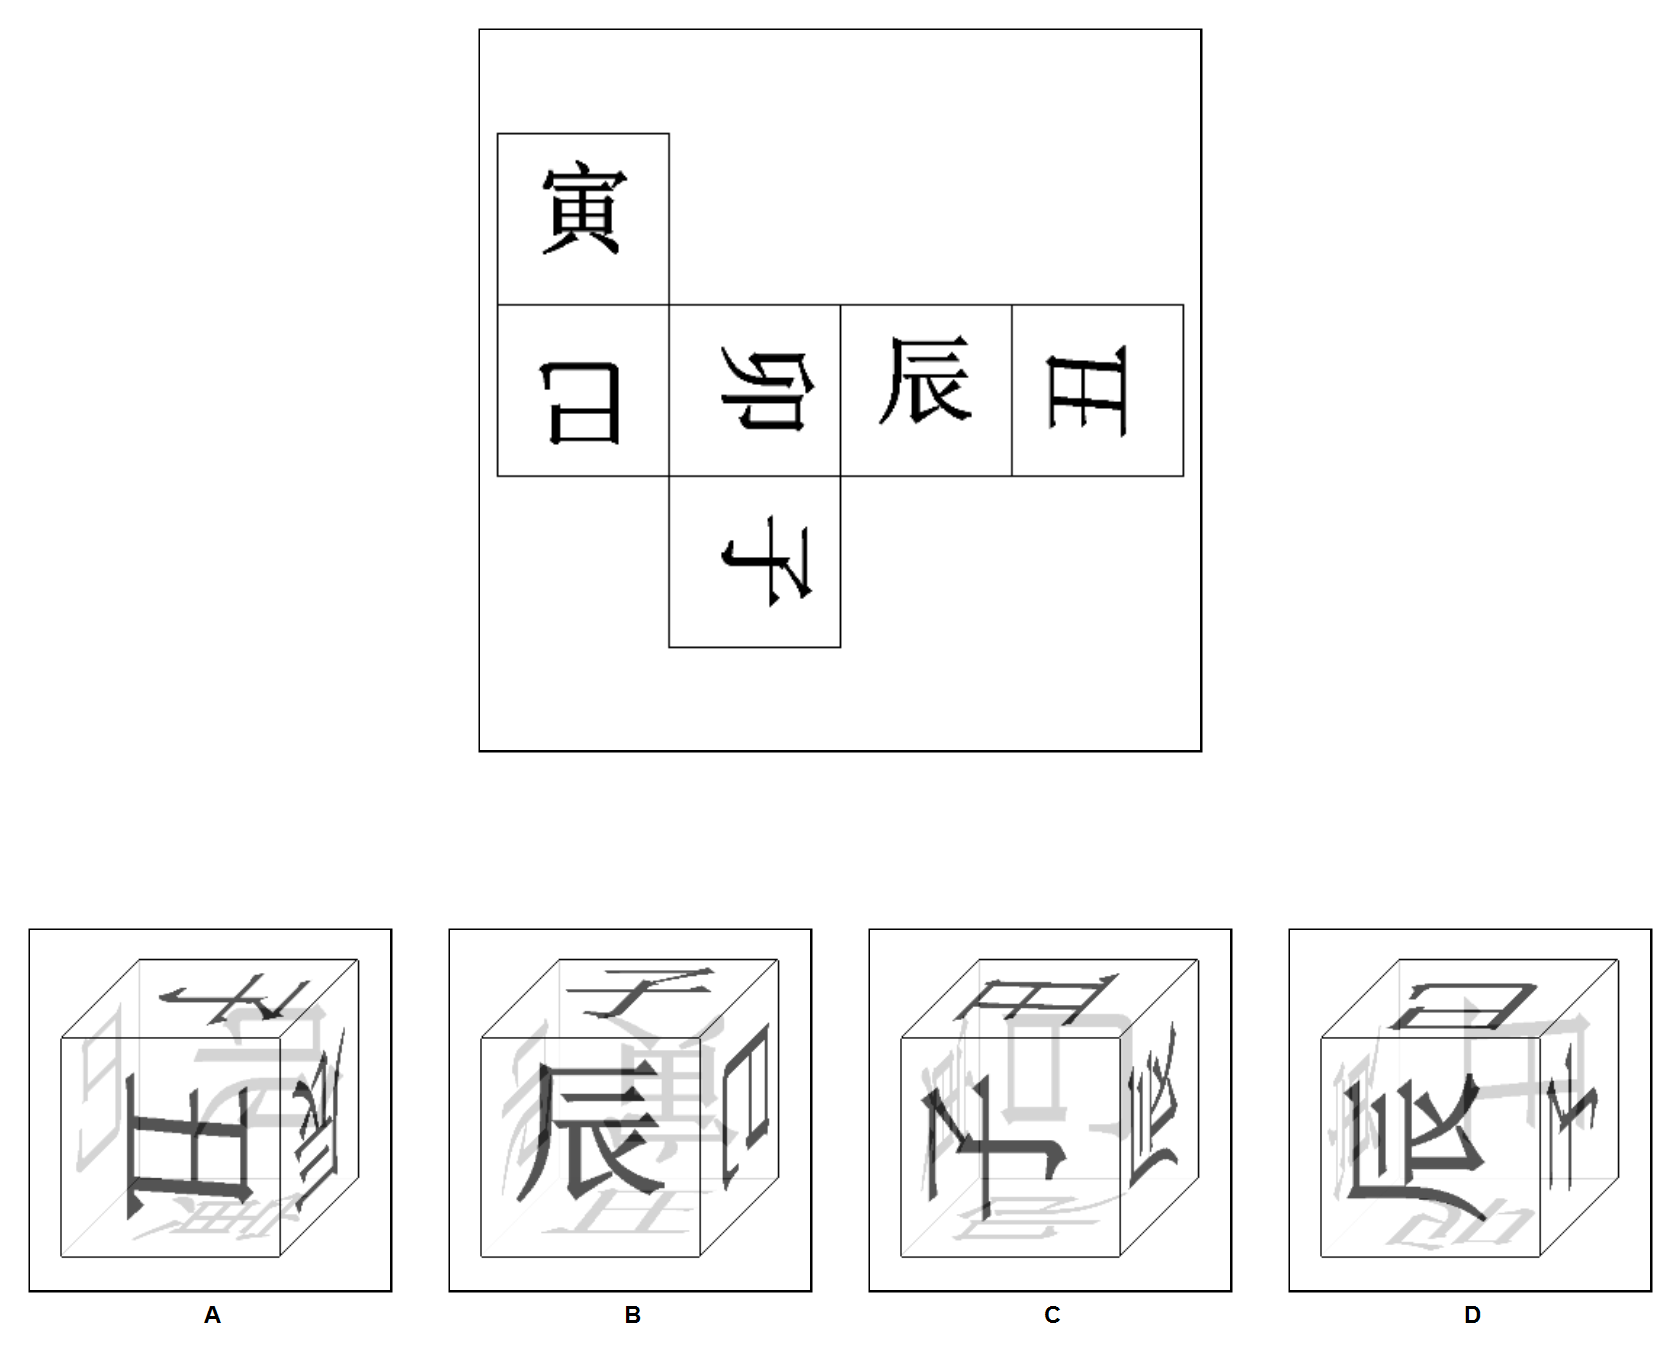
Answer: A